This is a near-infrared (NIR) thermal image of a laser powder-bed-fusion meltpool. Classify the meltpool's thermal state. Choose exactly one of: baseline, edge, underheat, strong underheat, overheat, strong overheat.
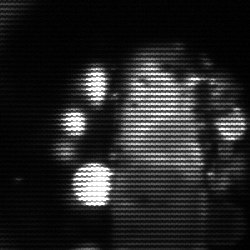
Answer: strong underheat